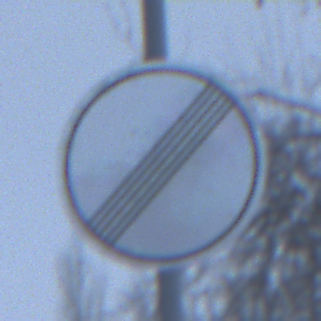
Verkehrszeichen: EndeSaemtlicherBegrenzungen
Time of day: Midday
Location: Outdoor (Nature)
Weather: Overcast
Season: Winter
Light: Natural